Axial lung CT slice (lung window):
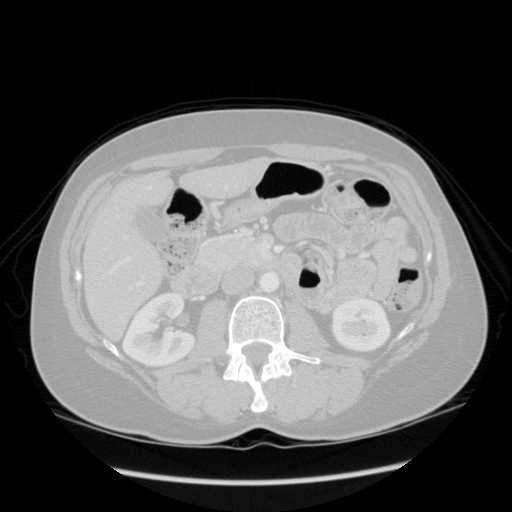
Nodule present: no